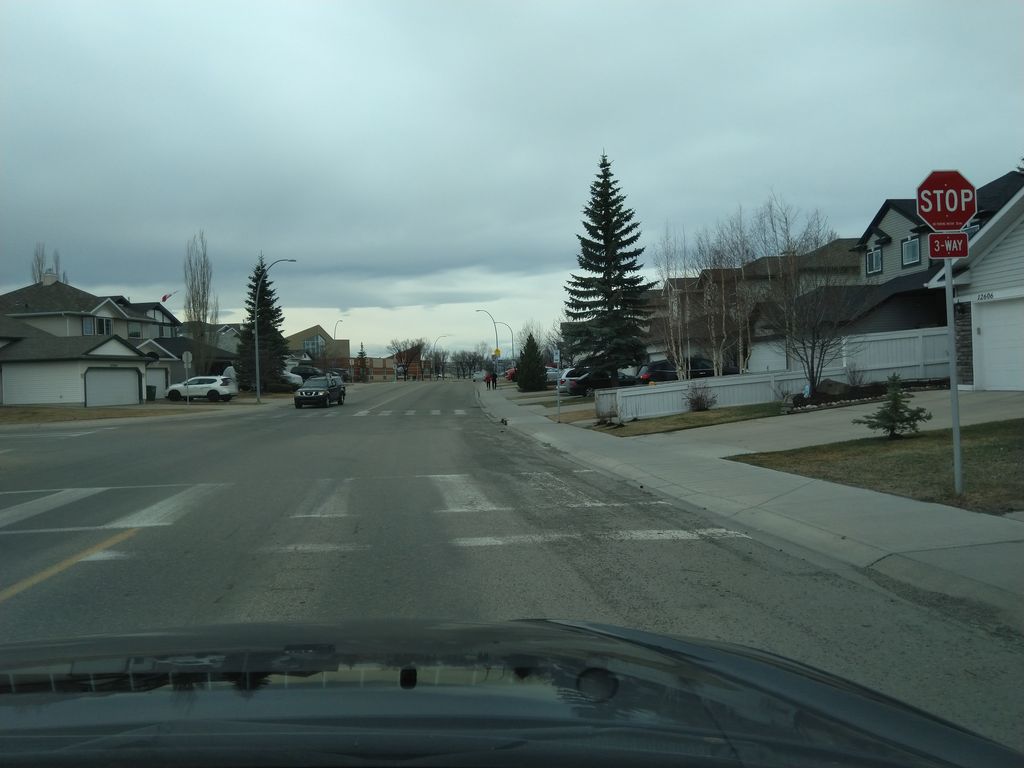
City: calgary